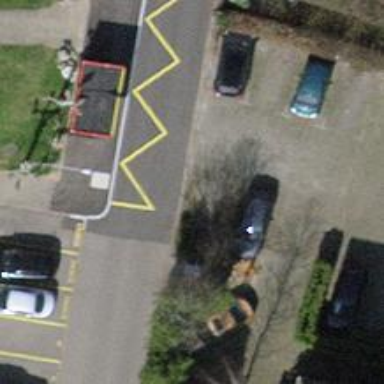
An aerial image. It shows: Bus stop with designated public transport stop position.